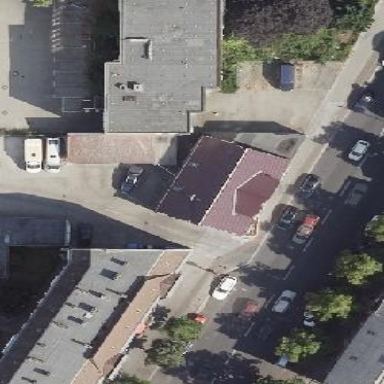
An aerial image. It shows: Office building.